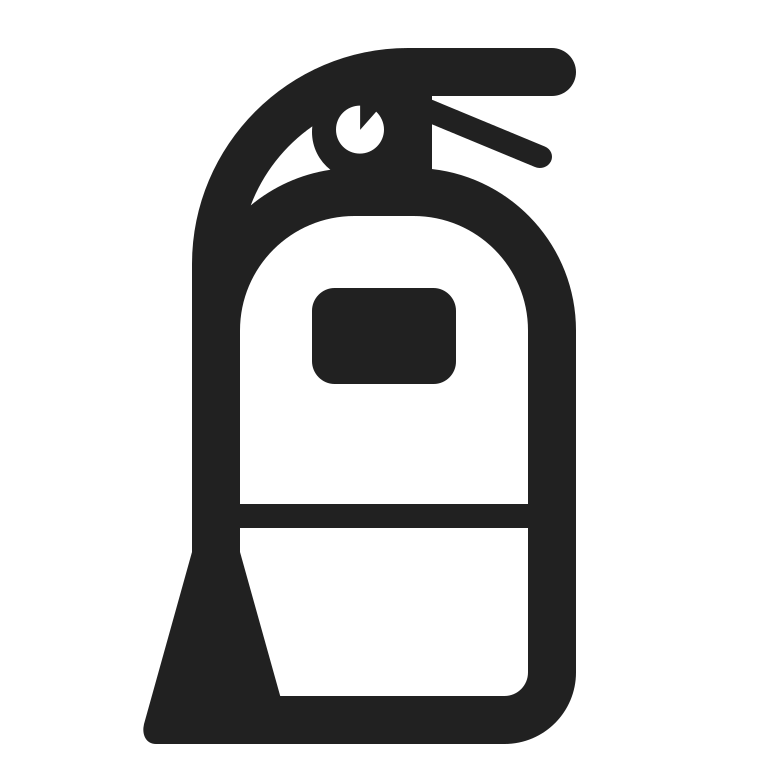
fire extinguisher high contrast